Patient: sex M, age 58
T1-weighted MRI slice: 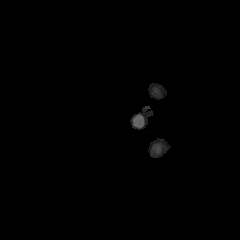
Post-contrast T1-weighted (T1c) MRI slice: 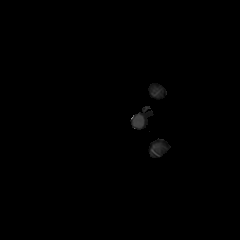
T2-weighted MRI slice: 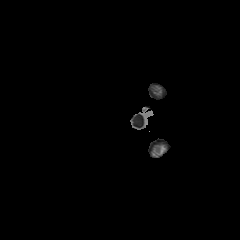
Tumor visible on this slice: no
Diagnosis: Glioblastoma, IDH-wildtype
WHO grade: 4